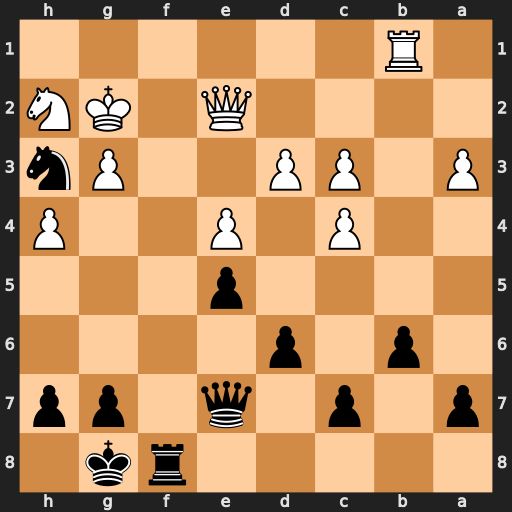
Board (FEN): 5rk1/p1p1q1pp/1p1p4/4p3/2P1P2P/P1PP2Pn/4Q1KN/1R6
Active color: b
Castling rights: -
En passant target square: -
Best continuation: Rf2+ Qxf2 Nxf2